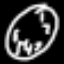
Label: clock